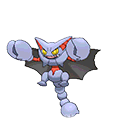
Pok\u00e9mon: gliscor